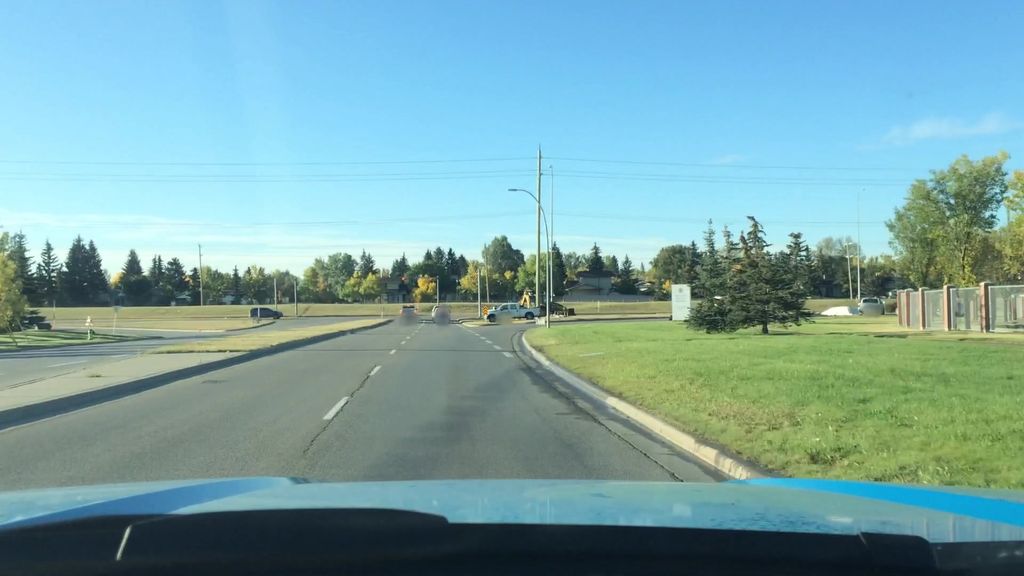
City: calgary